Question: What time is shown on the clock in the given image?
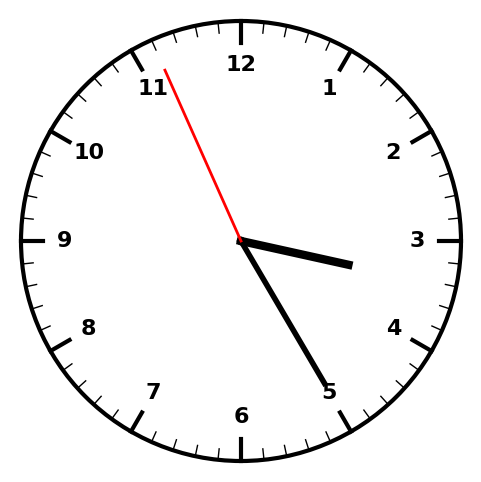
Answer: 03:24:56